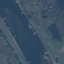
Land use / land cover: River